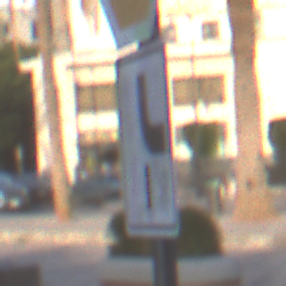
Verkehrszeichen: VerlaufVorfahrtsstrasse10
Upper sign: Stop
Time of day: SunriseSunset
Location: Outdoor (Urban)
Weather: PartlyCloudy
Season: NotSpecified
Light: Natural